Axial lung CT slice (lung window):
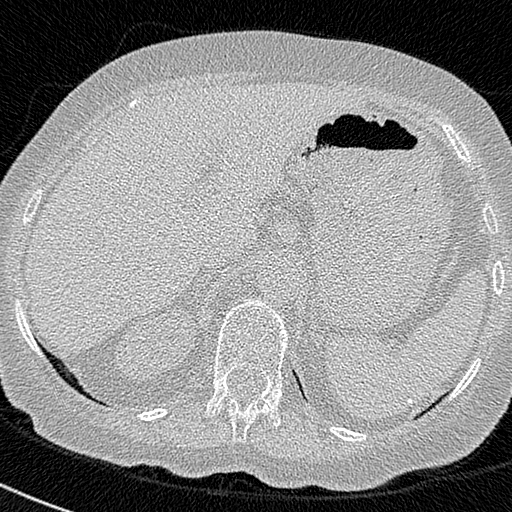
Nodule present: no